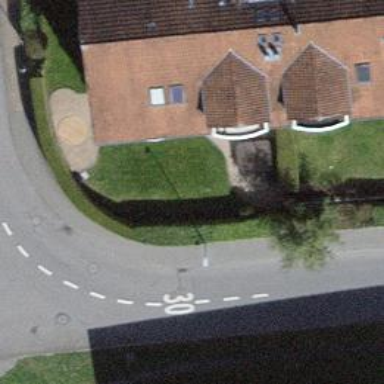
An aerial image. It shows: Sidewalk.